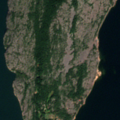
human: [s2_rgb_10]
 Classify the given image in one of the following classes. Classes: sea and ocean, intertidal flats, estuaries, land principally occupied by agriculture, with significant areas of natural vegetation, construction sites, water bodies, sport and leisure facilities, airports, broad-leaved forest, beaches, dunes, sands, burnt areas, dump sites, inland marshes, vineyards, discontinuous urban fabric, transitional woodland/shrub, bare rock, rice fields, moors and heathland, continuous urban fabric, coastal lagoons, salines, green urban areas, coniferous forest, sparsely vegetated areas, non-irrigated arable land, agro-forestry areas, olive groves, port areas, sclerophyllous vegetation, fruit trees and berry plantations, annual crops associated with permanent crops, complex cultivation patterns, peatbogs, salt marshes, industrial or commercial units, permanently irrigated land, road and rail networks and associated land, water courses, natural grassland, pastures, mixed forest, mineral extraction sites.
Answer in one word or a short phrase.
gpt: transitional woodland/shrub, bare rock, sea and ocean